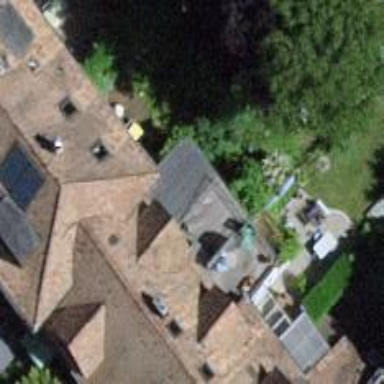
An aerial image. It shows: Terrace building.